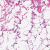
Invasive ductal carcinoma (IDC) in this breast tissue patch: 0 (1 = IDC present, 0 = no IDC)